Question: '''
def destroyBook
@book = Book.find(params[:id])
@book.destroy
Book.find_by(id:params[:id]).book_authors.destroy_all
Book.find_by(id:params[:id]).book_categories.destroy_all
@book = Book.all
redirect_to "/books/views"
end
'''

it will be working or rails console
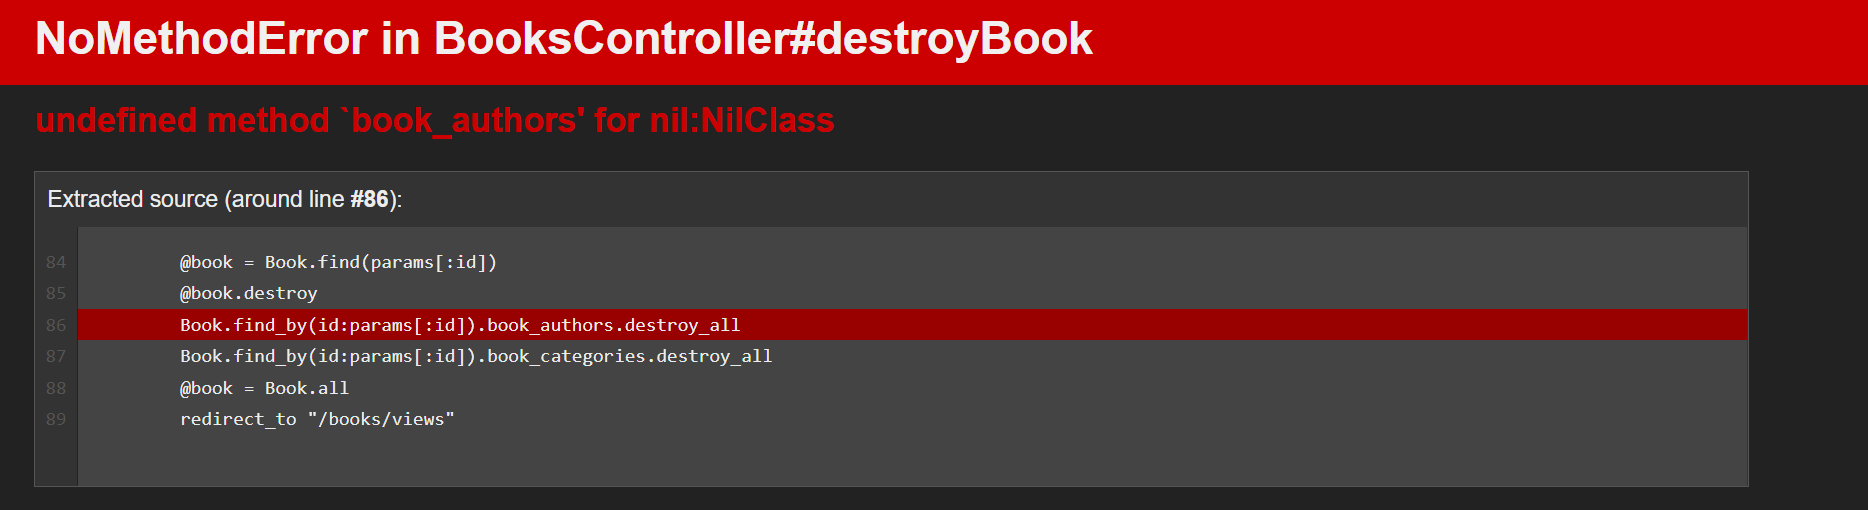
Answer: You can't find the book record after you deleted it. If you want to destroy has_many relation records you must destroy them first.
The reason you don't encounter this error on console is because when you call and assign the book record in a variable you can reach that object even after you destroy it from database. Because the book objaect has written in the memory.
Also there is a proper way to achive what you want in model using 'dependent: :destroy' option. For example:
'''
has_many :book_authors, dependent: :destroy
'''
If you define has_many relation like this then book_authors record that belongs to book will always be destroyed when you destroy the book.